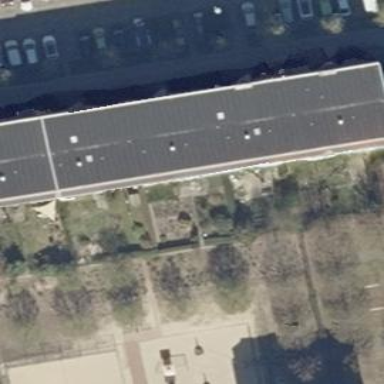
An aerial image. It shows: Flat-roofed apartment building.